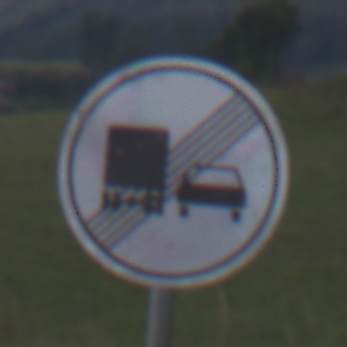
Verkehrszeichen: EndeUeberholverbotKraftfahrzeuge
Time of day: SunriseSunset
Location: Outdoor (Nature)
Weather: PartlyCloudy
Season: NotSpecified
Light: Natural